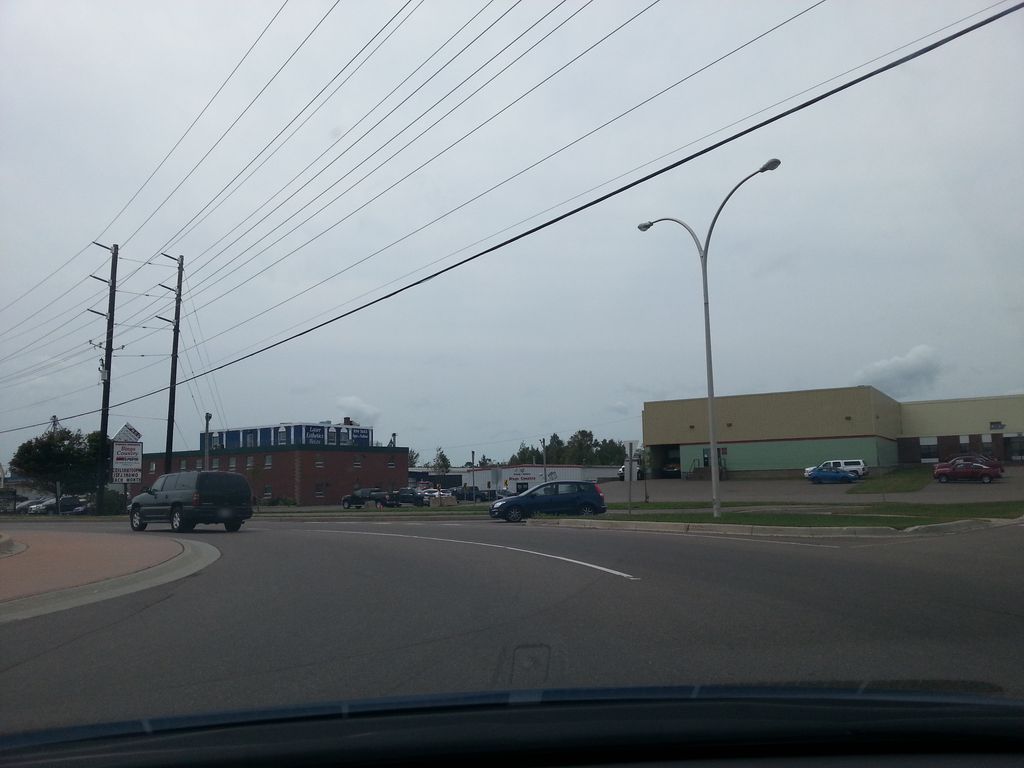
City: charlottetown